Question: I'm having a problem to make in my footer
anyone can help me to make a footer like this:

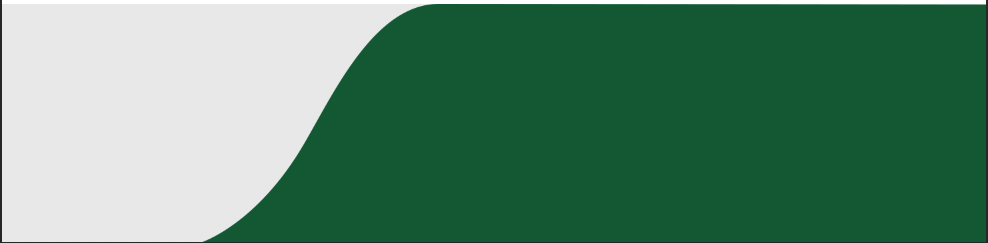
Answer: according to <URL> this could be a solution for you:
'''
.footer {
height: 100px;
position: relative;
overflow: hidden;
background-color: green;
}
.content {
position: absolute;
top: 40%;
left: 5px;
}
.footer:before,
.footer:after {
content: "";
vertical-align: top;
display: inline-block;
transform-origin: top right;
transform: skew(-40deg);
}
.footer:before {
height: 100%;
width: 50%;
border-radius: 0 0 40px 0;
background: lightgrey;
}
.footer:after {
height: 40px;
width: 40px;
margin-left: -1px;
background: radial-gradient(circle at bottom right, transparent 68%, lightgrey 70%);
}
'''
'''
<div class="footer"><div class="content">text goes here</div></div>
'''